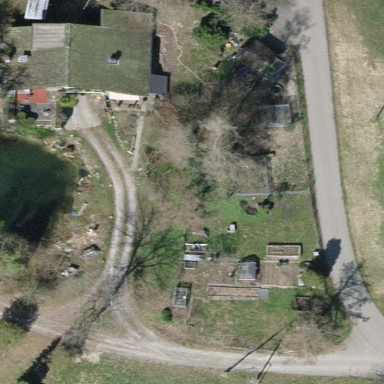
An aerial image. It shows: Farmyard area.